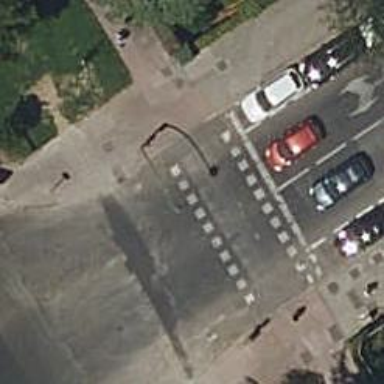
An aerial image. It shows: Road crossing with traffic signals.